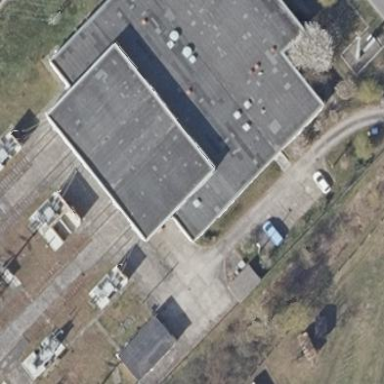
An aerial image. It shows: Industrial building with flat gray roof.